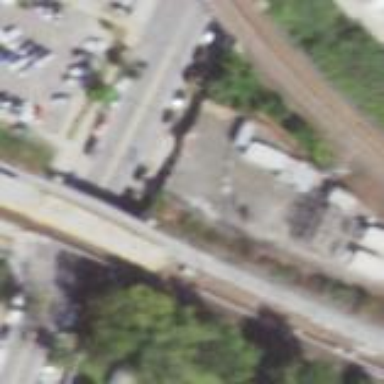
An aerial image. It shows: Outdoor power substation located within railway area. The substation serves traction purposes.